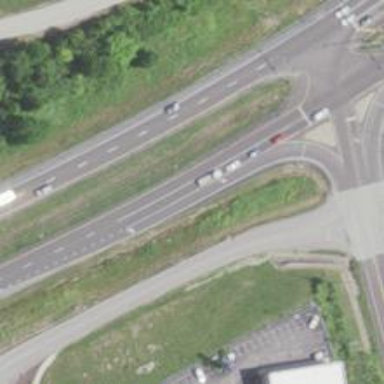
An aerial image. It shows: Asphalt trunk highway.